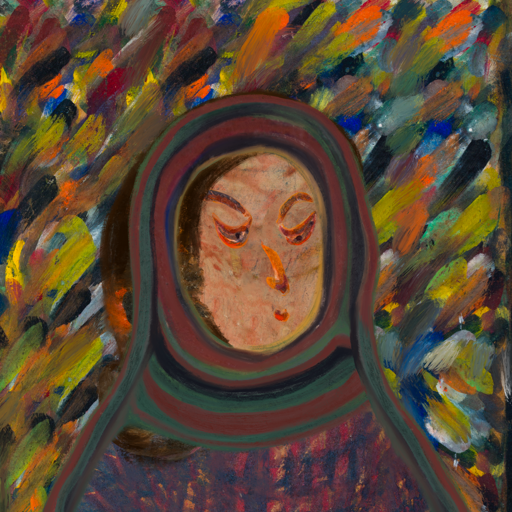
Background: An_Impression, Head And Neck Side: Orphan, Face Side: Hypocrite, Bust: In_The_Sun, Hair Side: Gypsy_Queen, Head Accessory: After_Raid_Scarf, Second Necklace: Blank, Necklace: Blank, Baby: Blank